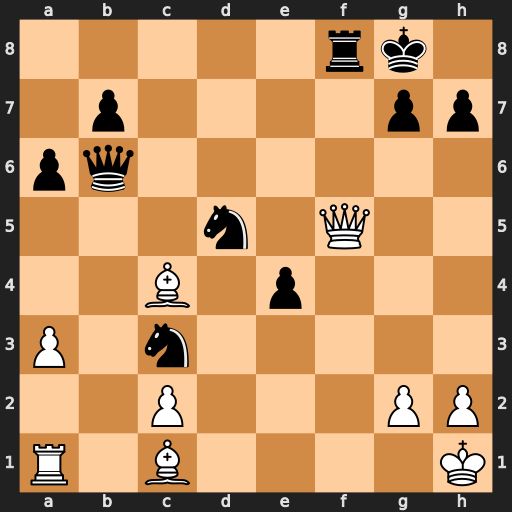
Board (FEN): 5rk1/1p4pp/pq6/3n1Q2/2B1p3/P1n5/2P3PP/R1B4K
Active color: w
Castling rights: -
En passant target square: -
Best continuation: Bxd5+ Nxd5 Qxd5+